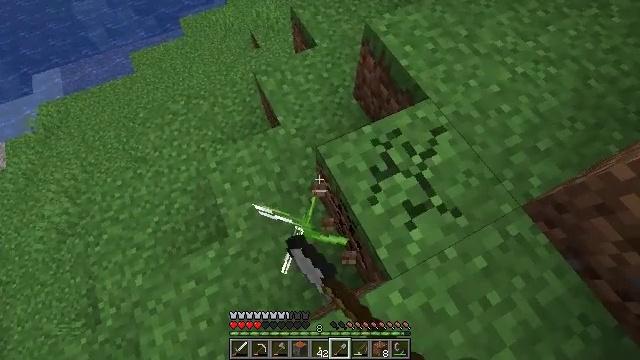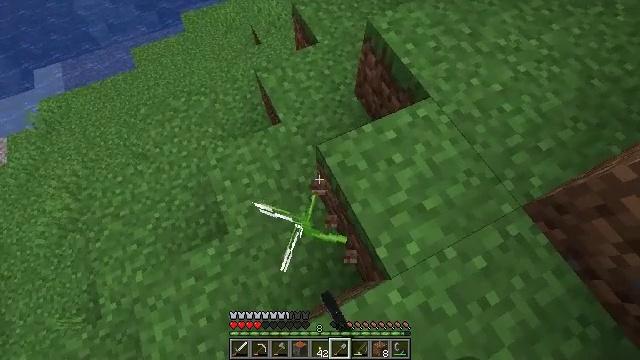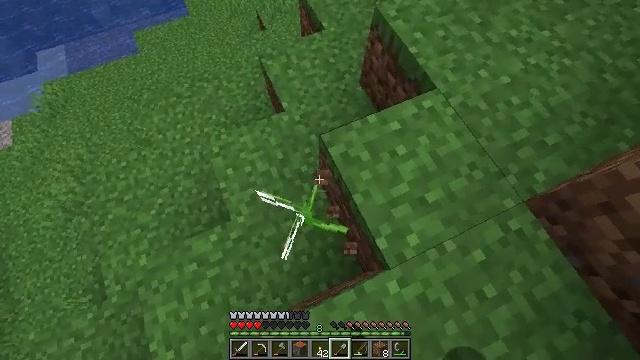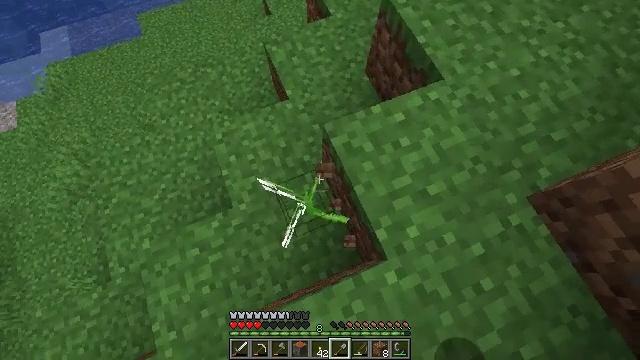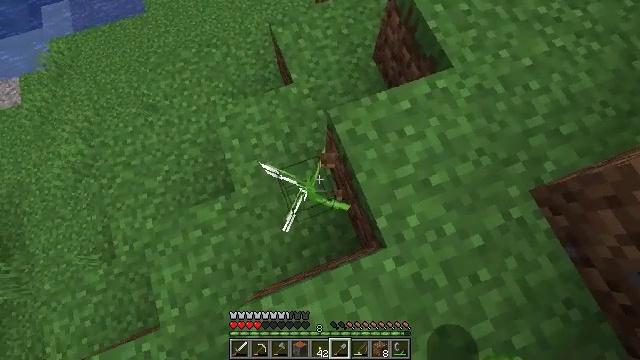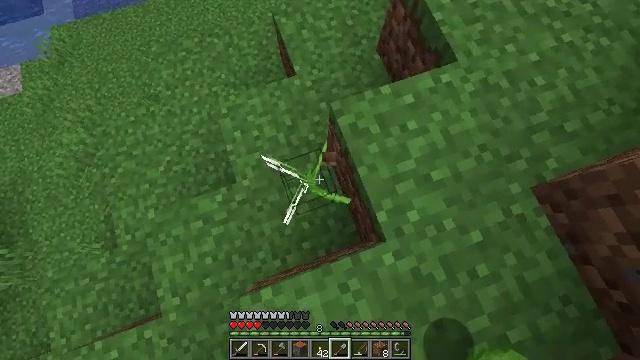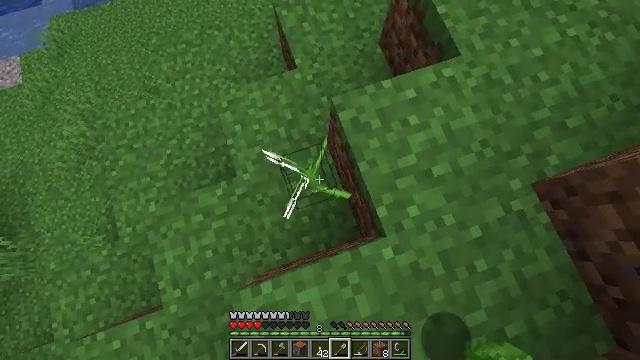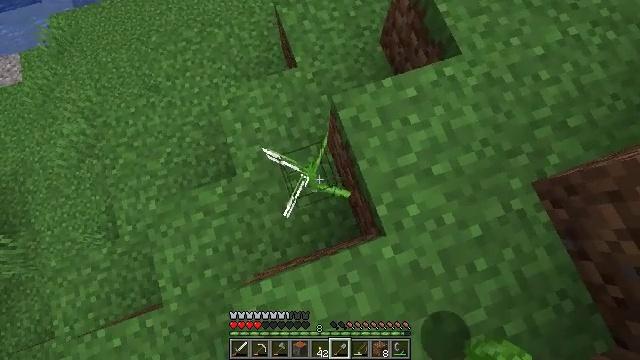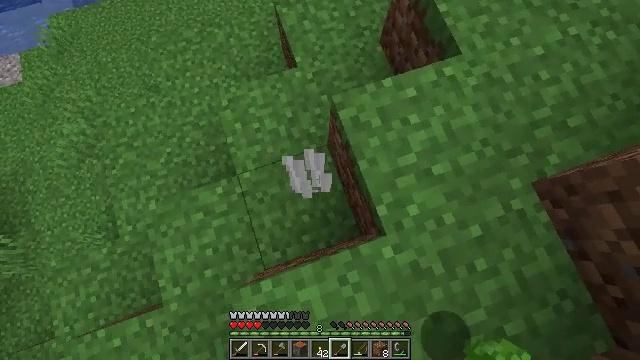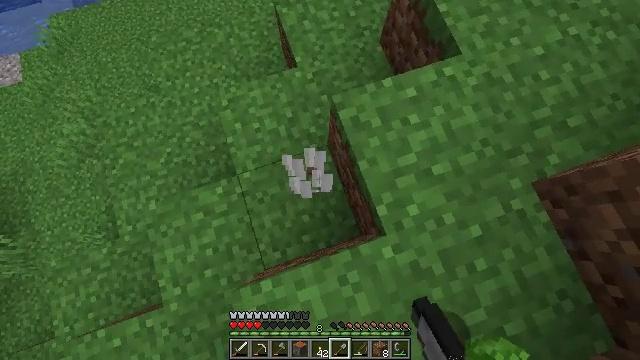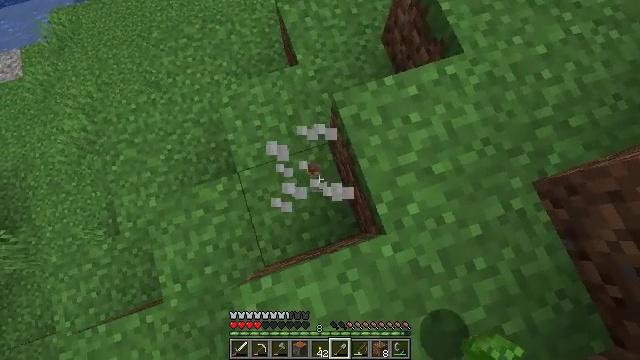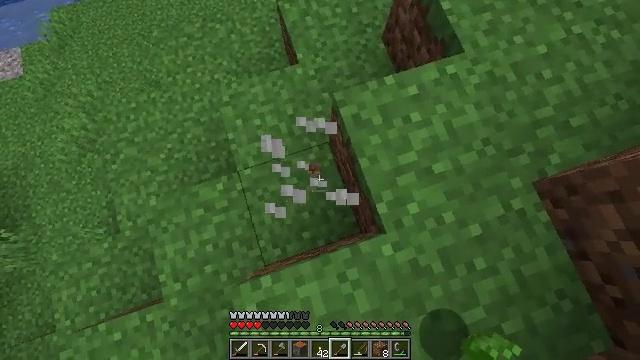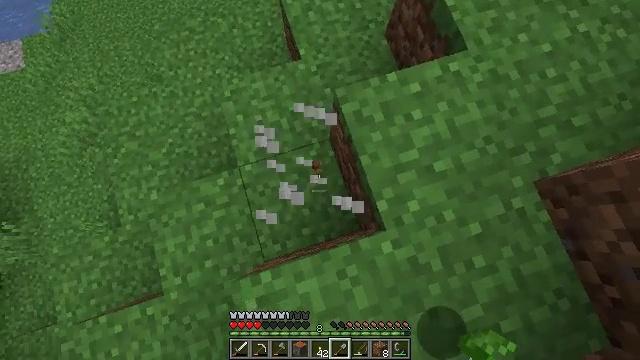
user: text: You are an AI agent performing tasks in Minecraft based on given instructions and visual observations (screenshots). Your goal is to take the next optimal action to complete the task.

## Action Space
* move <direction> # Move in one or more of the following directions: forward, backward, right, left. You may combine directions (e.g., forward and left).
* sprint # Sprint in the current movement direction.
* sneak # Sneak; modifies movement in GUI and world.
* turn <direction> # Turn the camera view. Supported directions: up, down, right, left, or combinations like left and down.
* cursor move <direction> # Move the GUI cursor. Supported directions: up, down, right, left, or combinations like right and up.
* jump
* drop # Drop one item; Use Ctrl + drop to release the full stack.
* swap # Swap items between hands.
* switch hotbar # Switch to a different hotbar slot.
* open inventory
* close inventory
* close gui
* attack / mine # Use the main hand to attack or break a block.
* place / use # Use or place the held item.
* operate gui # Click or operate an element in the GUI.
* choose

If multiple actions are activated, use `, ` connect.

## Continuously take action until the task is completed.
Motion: motion action
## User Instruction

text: Gather the beautiful lily of the valley.
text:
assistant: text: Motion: no_op
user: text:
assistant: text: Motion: turn left and down
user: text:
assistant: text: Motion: turn left and down
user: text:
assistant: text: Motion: turn left and down
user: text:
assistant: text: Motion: turn left and down
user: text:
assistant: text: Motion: turn down
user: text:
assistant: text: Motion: no_op
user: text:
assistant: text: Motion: attack / mine
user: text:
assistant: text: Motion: attack / mine
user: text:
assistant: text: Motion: no_op
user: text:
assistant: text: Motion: no_op
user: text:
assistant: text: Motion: no_op
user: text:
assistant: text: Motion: no_op